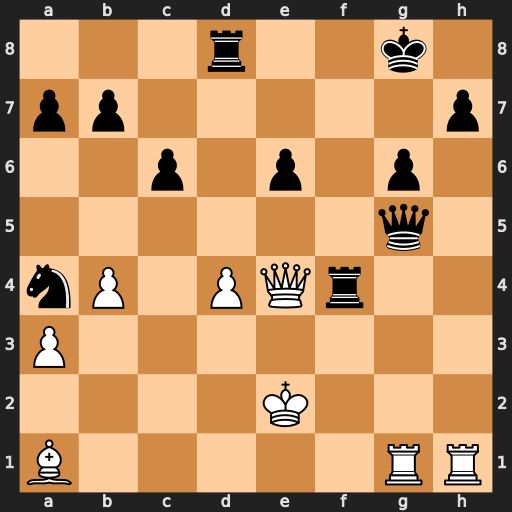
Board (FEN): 3r2k1/pp5p/2p1p1p1/6q1/nP1PQr2/P7/4K3/B5RR
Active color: w
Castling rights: -
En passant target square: -
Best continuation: Qxe6+ Kf8 Rxg5